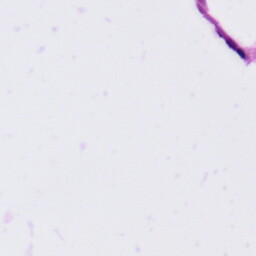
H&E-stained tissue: Tonsil